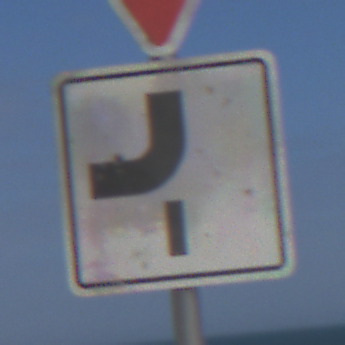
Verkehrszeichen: VerlaufVorfahrtsstrasse7
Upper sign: VorfahrtGewaehren
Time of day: Midday
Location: Outdoor (Nature)
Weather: PartlyCloudy
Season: NotSpecified
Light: Natural